Question: I'm creating dynamically and everything working fine BUT as ActionMainMenuBar (like second option menu just bottom) when press button with categories they show up below ActionMainMenuBar. It will always try to show them below if enough space.
Is there any way to set categories position to be above or to do trick like "not enough space below" and it will automatically show category menu above

RAD Studio 10.1,VCL
P.S. the same thing is with ToolBar etc
Thank you
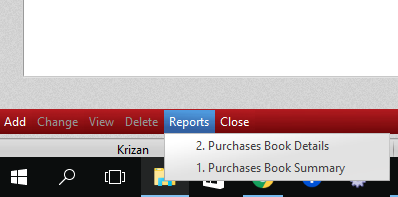
Answer: It's 'TCustomActionPopupMenu.PositionPopup' in unit 'Vcl.ActnMenus' that is responsible for positioning the menu as the comment below your question points out. You can customize popup menu class for your main menu using 'OnGetPopupClass' event. Or you can create your own action bar style by subclassing any existing style and it's not that much work at all. Another option would be to hook into method 'TCustomActionPopupMenu.PositionPopup' and "fix" its behaviour according to your needs.
I'm going to expand on all three approaches, but let's start with what they have in common - amendment of method 'PositionPopup'. It takes two arguments:
1. AnOwner: TCustomActionBar - the action bar (main menu in your case) that is displaying the popup menu
2. ParentItem: TCustomActionControl - an item within the action bar that invoked the popup menu.
Particularly we're only interested when 'AnOwner' is aligned to the bottom and 'ParentItem' is 'TCustomMenuButton' (top-level main menu item). The idea is to let 'PositionPopup' to calculate menu bounds rectangle and then move it up by the the height of itself plus 'ParentItem.Height'. We would do this only when the originally calculated position is below 'ParentItem' and there's enough space above it.
## Option 1: Custom Popup Class
You can customize popup menu class using event <URL> of
'TActionMainMenuBar':
'''
type
TMyThemedPopupMenu = class(TThemedPopupMenu)
protected
procedure PositionPopup(AnOwner: TCustomActionBar; ParentItem: TCustomActionControl); override;
end;
procedure TMyThemedPopupMenu.PositionPopup(AnOwner: TCustomActionBar; ParentItem: TCustomActionControl);
var
ParentItemPosition: TPoint;
begin
inherited;
if Assigned(AnOwner) and (AnOwner.Align = alBottom) and
Assigned(ParentItem) and (ParentItem is TCustomMenuButton) then
begin
ParentItemPosition := ParentItem.ClientToScreen(Point(0, 0));
if (ParentItemPosition.Y < Top) and (0 <= Top - Height - ParentItem.Height) then
Top := Top - Height - ParentItem.Height;
end;
end;
procedure TForm1.ActionMainMenuBar1GetPopupClass(Sender: TObject;
var PopupClass: TCustomPopupClass);
begin
if PopupClass = TThemedPopupMenu then
PopupClass := TMyThemedPopupMenu;
end;
'''
Note that this implementation replaces popup class with your custom class only if the original class was 'TThemedPopupMenu'. This happens when you didn't change style of action manager to Standard, XP or another custom style and when the platform the application is running on supports themes. But you can easily extend it to support 'TStandardMenuPopup' and 'TXPStylePopupMenu'.
## Option 2: Custom Action Bar Style
I will subclass <URL>, because it's the default style. As per above it can either create standard style, XP style or themed style action controls based on platform. I will again only focus on themed action controls. This option uses the implementation of 'TMyThemedPopupMenu' from option #1.
'''
type
TMyActionBarStyle = class(TPlatformDefaultStyleActionBars)
public
function GetPopupClass(ActionBar: TCustomActionBar): TCustomPopupClass; override;
end;
var
MyActionBarStyle: TMyActionBarStyle;
function TMyActionBarStyle.GetPopupClass(ActionBar: TCustomActionBar): TCustomPopupClass;
begin
Result := inherited GetPopupClass(ActionBar);
if Result = TThemedPopupMenu then
Result := TMyThemedPopupMenu;
end;
procedure TForm1.FormCreate(Sender: TObject);
begin
ActionManager1.Style := MyActionBarStyle;
end;
{ ... }
initialization
MyActionBarStyle := TMyActionBarStyle.Create;
finalization
MyActionBarStyle.Free;
end.
'''
Notice that I'm setting the style at runtime in 'FormCreate', but you can as well put the style into a package and register it via <URL>. That would allow you to select style of action manager in design-time.
## Option 3: Hooking TCustomActionPopupMenu.PositionPopup
If you don't want to worry about various styles, you can hook directly into 'TCustomActionPopupMenu.PositionPopup' using e.g. <URL>. This will affect all styles, because all of their popup menu implementations inherit from 'TCustomActionPopupMenu'.
'''
uses System.Types, DDetours, Vcl.Controls, Vcl.ActnMan, Vcl.ActnMenus, Vcl.ActnPopup;
type
TCustomActionPopupMenuAccess = class(TCustomActionPopupMenu);
var
TrampolinePositionPopup: procedure(const Self; AnOwner: TCustomActionBar;
ParentItem: TCustomActionControl);
procedure PositionPopupHooked(const Self; AnOwner: TCustomActionBar;
ParentItem: TCustomActionControl);
var
PopupMenu: TCustomActionPopupMenu;
ParentItemPosition: TPoint;
begin
TrampolinePositionPopup(Self, AnOwner, ParentItem);
if Assigned(AnOwner) and (AnOwner.Align = alBottom) and
Assigned(ParentItem) and (ParentItem is TCustomMenuButton) then
begin
PopupMenu := TCustomActionPopupMenu(@Self);
ParentItemPosition := ParentItem.ClientToScreen(Point(0, 0));
if (ParentItemPosition.Y < PopupMenu.Top) and (0 <= PopupMenu.Top - PopupMenu.Height - ParentItem.Height) then
PopupMenu.Top := PopupMenu.Top - PopupMenu.Height - ParentItem.Height;
end;
end;
initialization
TrampolinePositionPopup := InterceptCreate(
@TCustomActionPopupMenuAccess.PositionPopup, @PositionPopupHooked);
finalization
InterceptRemove(@TrampolinePositionPopup);
end.
'''